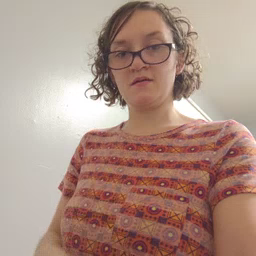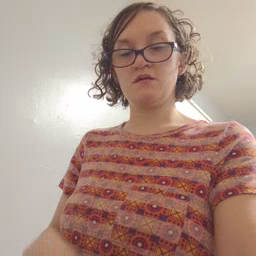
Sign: like